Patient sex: M
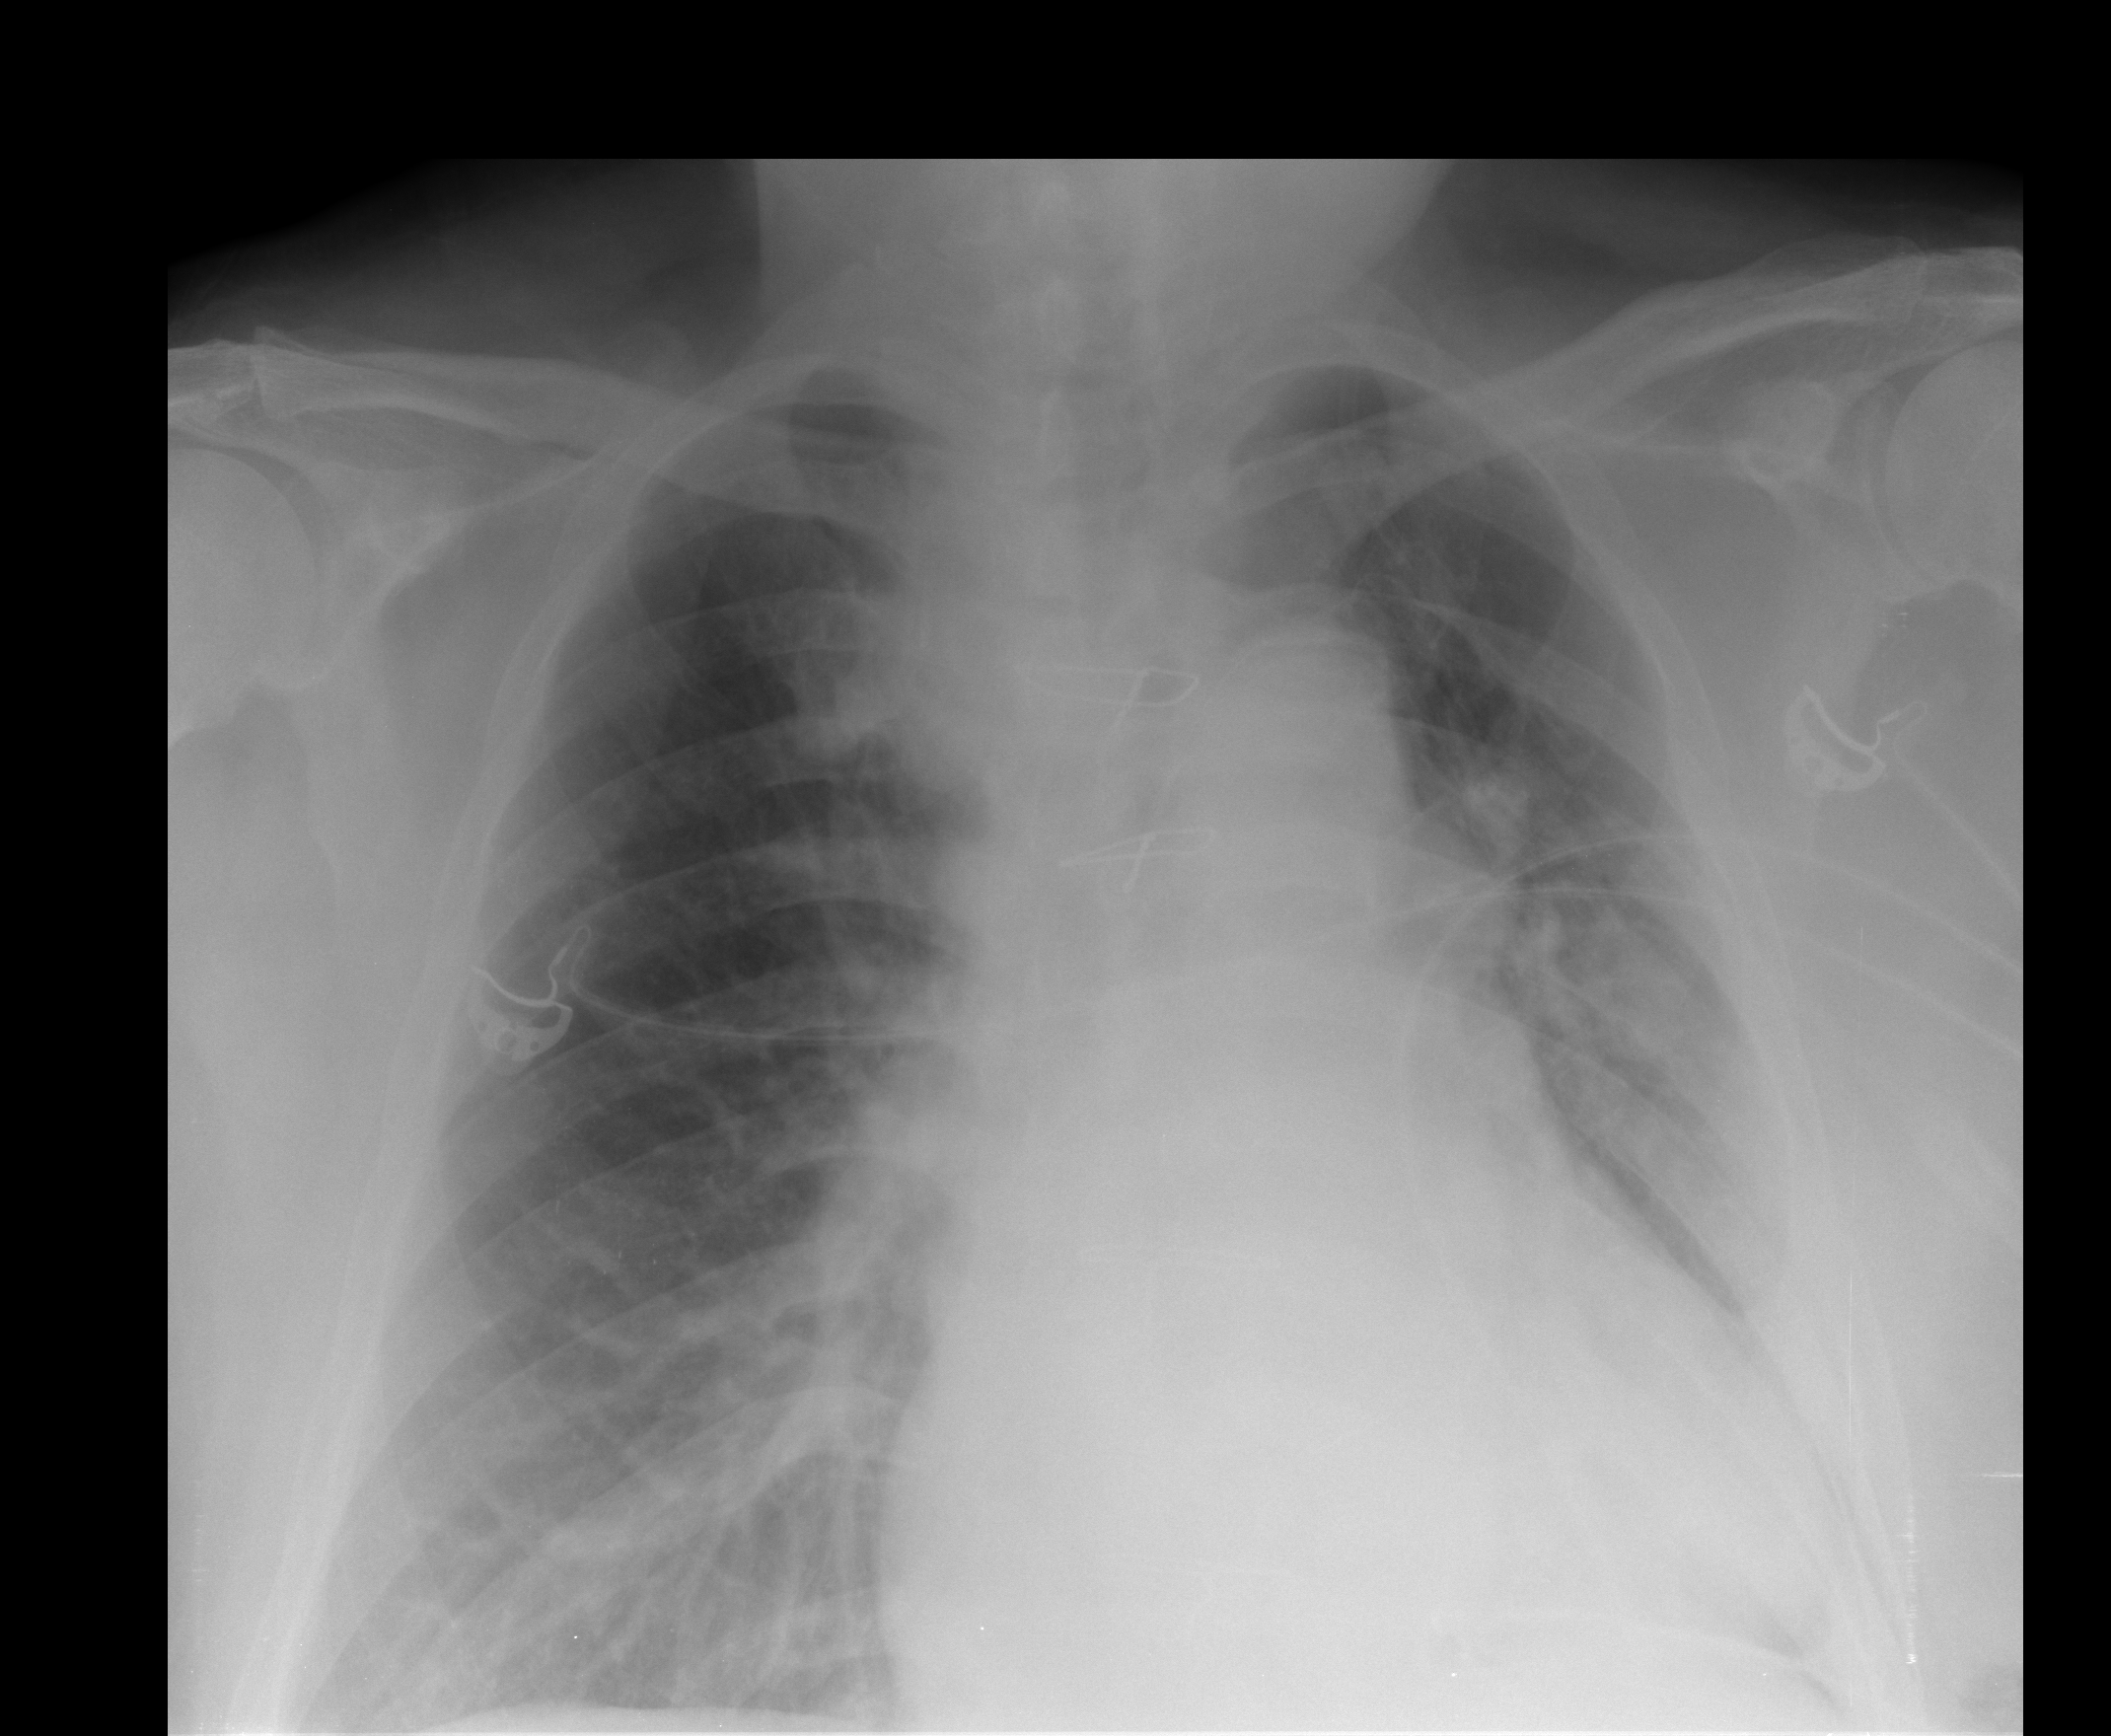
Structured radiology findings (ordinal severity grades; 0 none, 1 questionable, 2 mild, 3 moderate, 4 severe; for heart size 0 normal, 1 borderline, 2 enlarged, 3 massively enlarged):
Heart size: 2
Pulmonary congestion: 3
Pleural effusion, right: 0
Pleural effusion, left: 2
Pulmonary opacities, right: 0
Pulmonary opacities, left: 0
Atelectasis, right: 0
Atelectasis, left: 2